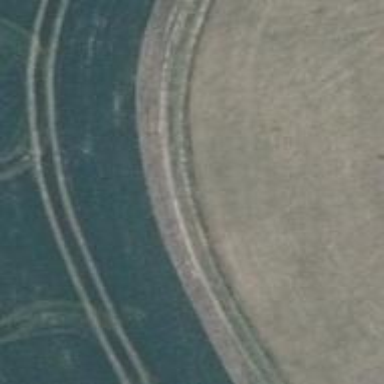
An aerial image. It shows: Track with very rough surface.